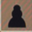
Piece: bP